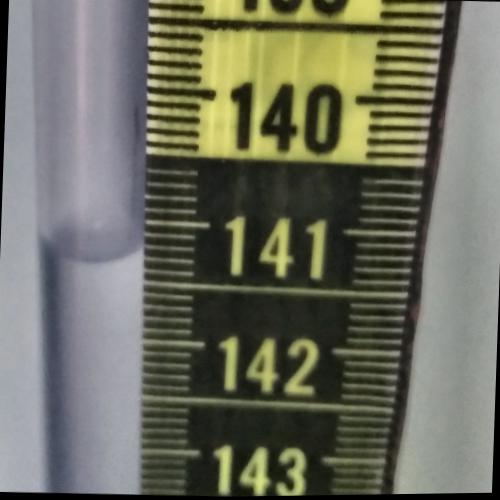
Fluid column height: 141.3 cm